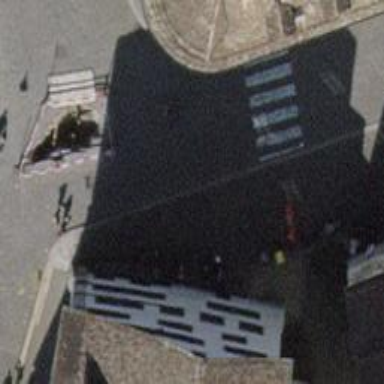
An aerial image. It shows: Bicycle parking area with wall loops for securing bikes.